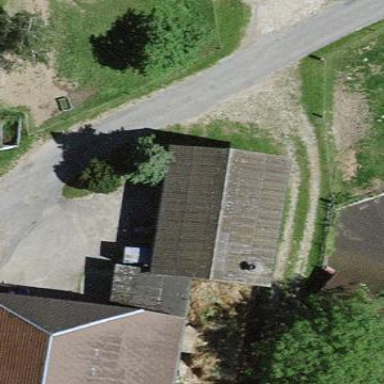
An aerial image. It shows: Sty building.